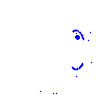
Particle: kaon